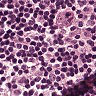
Metastatic tissue present: no